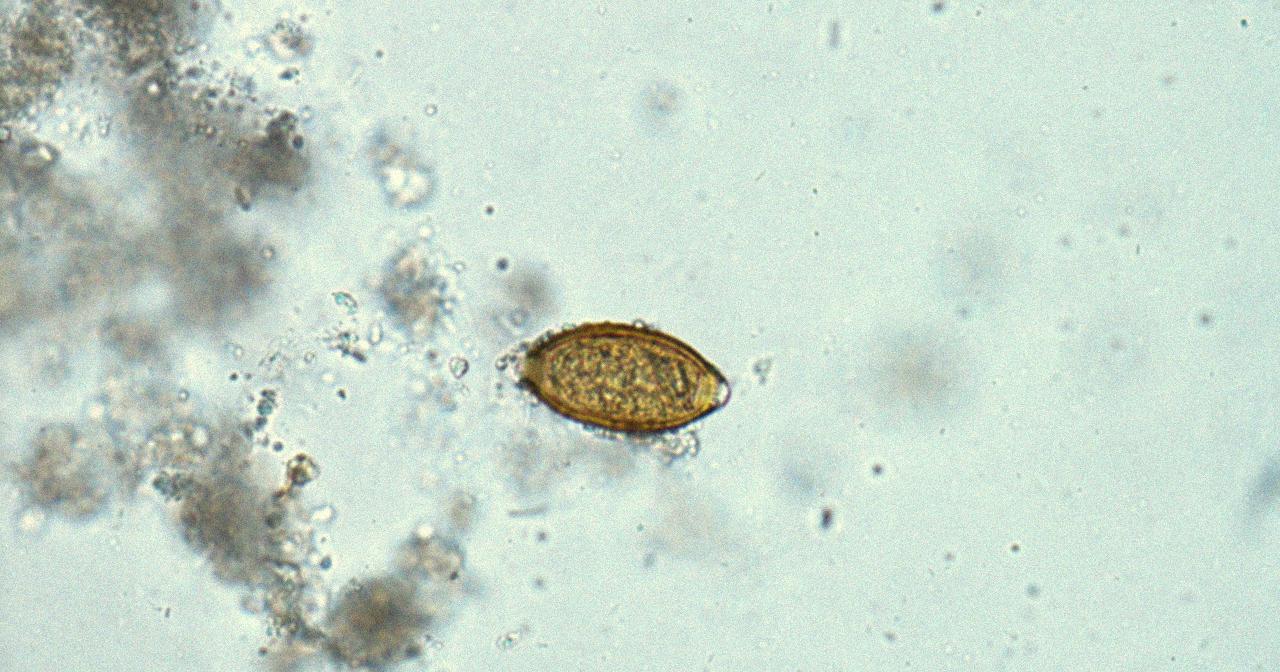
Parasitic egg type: Trichuris trichiura